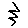
Label: zigzag